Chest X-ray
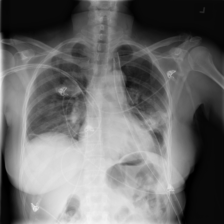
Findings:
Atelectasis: negative
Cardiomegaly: negative
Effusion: negative
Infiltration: negative
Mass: negative
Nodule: positive
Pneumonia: negative
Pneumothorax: negative
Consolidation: negative
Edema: negative
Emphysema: negative
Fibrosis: negative
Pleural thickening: negative
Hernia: negative